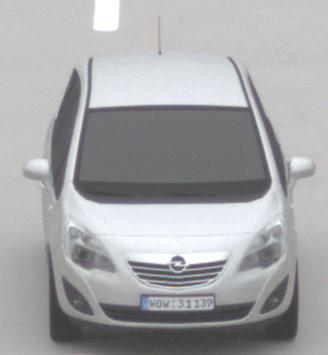
Make: Opel
Model: Meriva 1.4
Detailed model: Meriva (B)
Model produced from: 2010/05
Model produced until: 2013/11
Doors: 5
Color: white
Road condition: dry road
Daytime: midday
Contrast: low contrast